Aerial crown-view tile of a tropical tree (Barro Colorado Island, Panama), acquired 20240813:
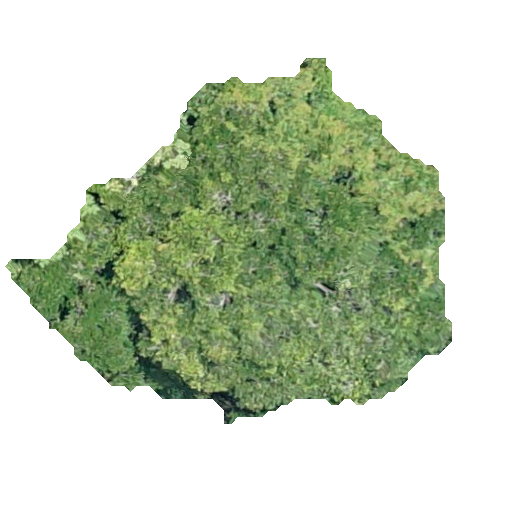
Species: Ocotea oblonga
GBIF accepted scientific name: Ocotea oblonga
Crown area: 154.703 m²